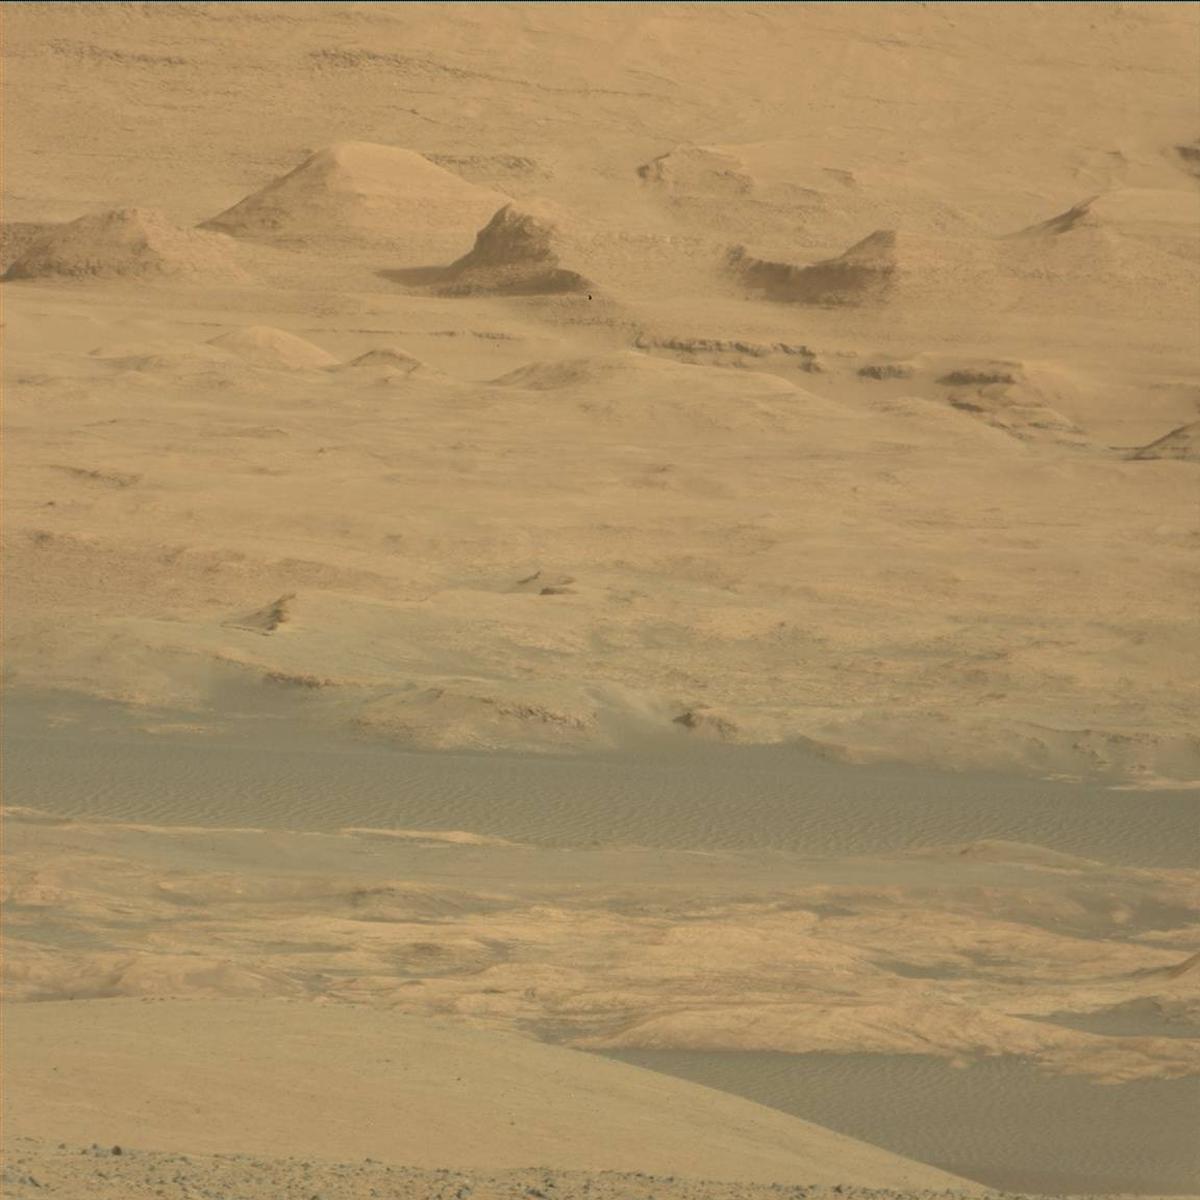
Terrain classes present: Ridge, Sand / Soil